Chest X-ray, PA view. Patient: 23 years old, sex M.
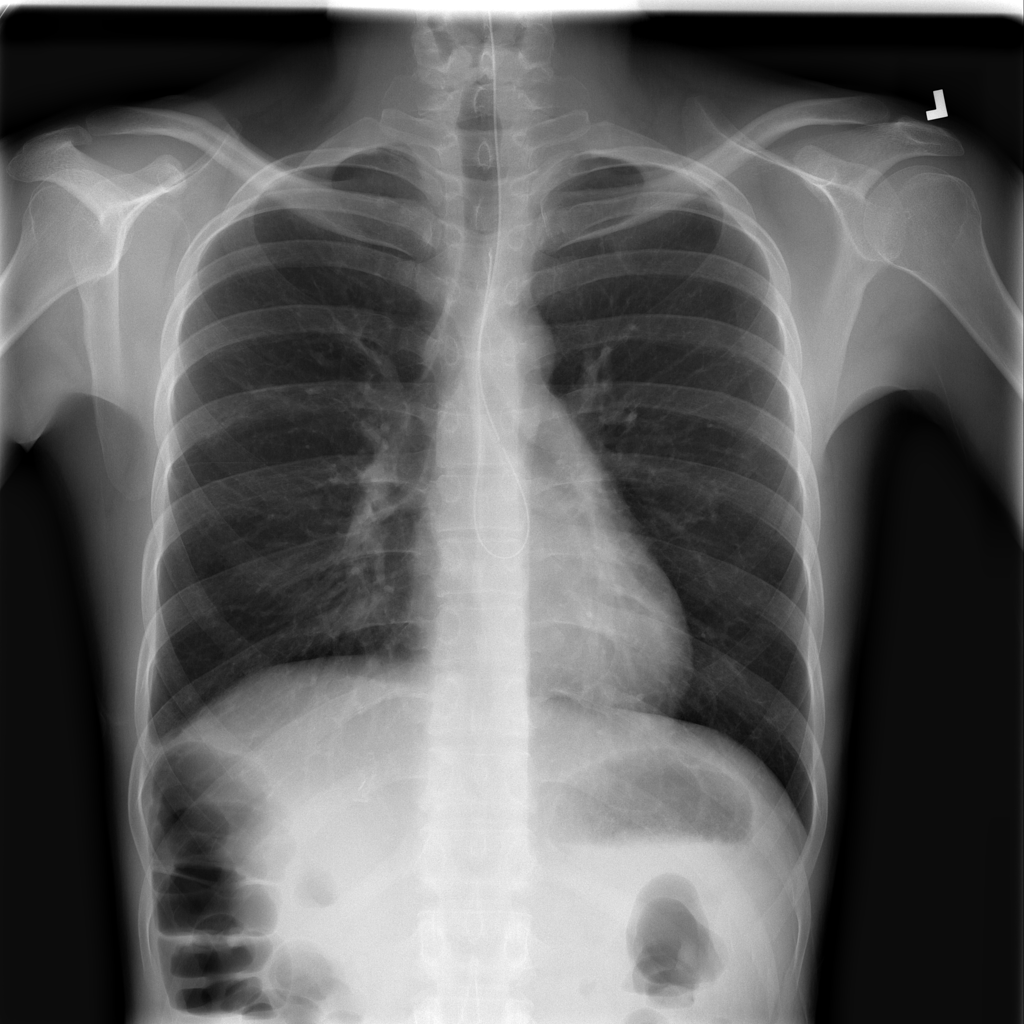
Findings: No Finding